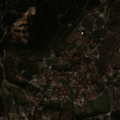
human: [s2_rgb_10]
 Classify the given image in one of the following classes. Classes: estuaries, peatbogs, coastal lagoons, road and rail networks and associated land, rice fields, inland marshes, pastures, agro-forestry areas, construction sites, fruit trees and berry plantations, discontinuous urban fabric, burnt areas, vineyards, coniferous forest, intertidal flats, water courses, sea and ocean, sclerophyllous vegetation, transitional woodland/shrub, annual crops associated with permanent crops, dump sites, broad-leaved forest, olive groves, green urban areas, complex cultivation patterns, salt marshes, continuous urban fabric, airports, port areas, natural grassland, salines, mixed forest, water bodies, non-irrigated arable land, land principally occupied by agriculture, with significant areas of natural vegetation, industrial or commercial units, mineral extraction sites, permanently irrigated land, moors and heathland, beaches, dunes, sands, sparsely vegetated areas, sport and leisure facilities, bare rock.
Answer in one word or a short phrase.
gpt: discontinuous urban fabric, olive groves, annual crops associated with permanent crops, complex cultivation patterns, sclerophyllous vegetation, transitional woodland/shrub